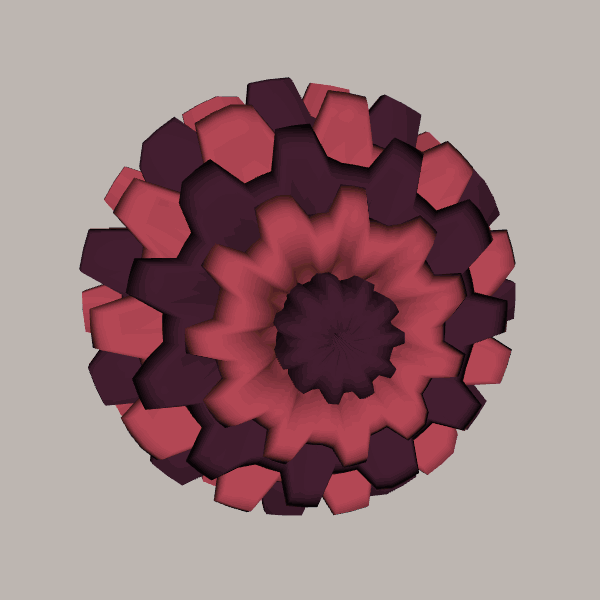
Background: light